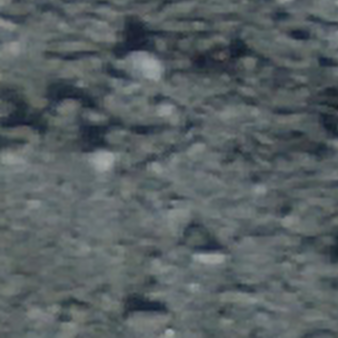
Label: other